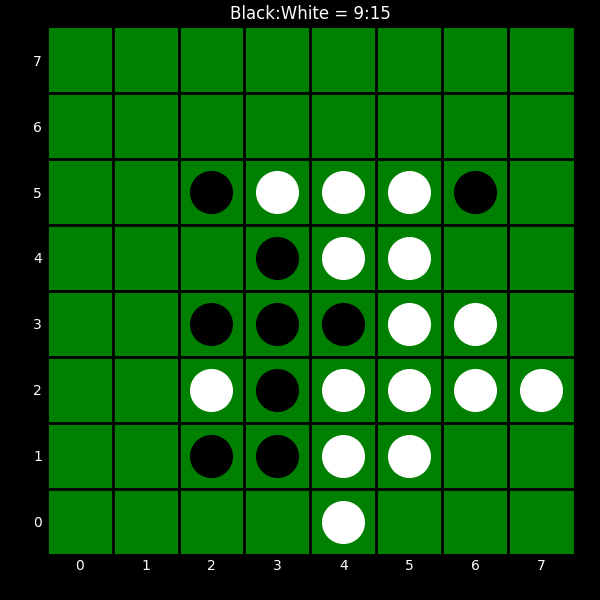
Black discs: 9
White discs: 15